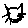
Label: cat